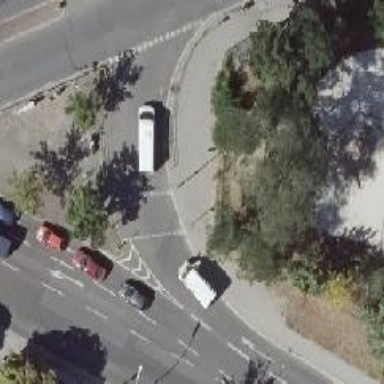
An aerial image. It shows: Traffic signals at road crossing.